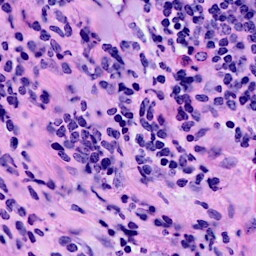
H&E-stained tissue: Breast